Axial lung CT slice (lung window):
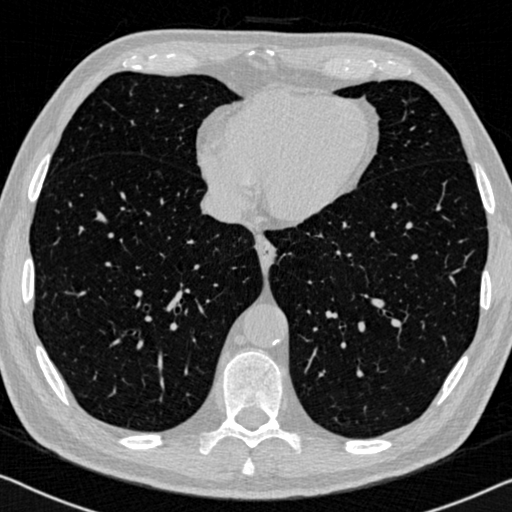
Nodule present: no